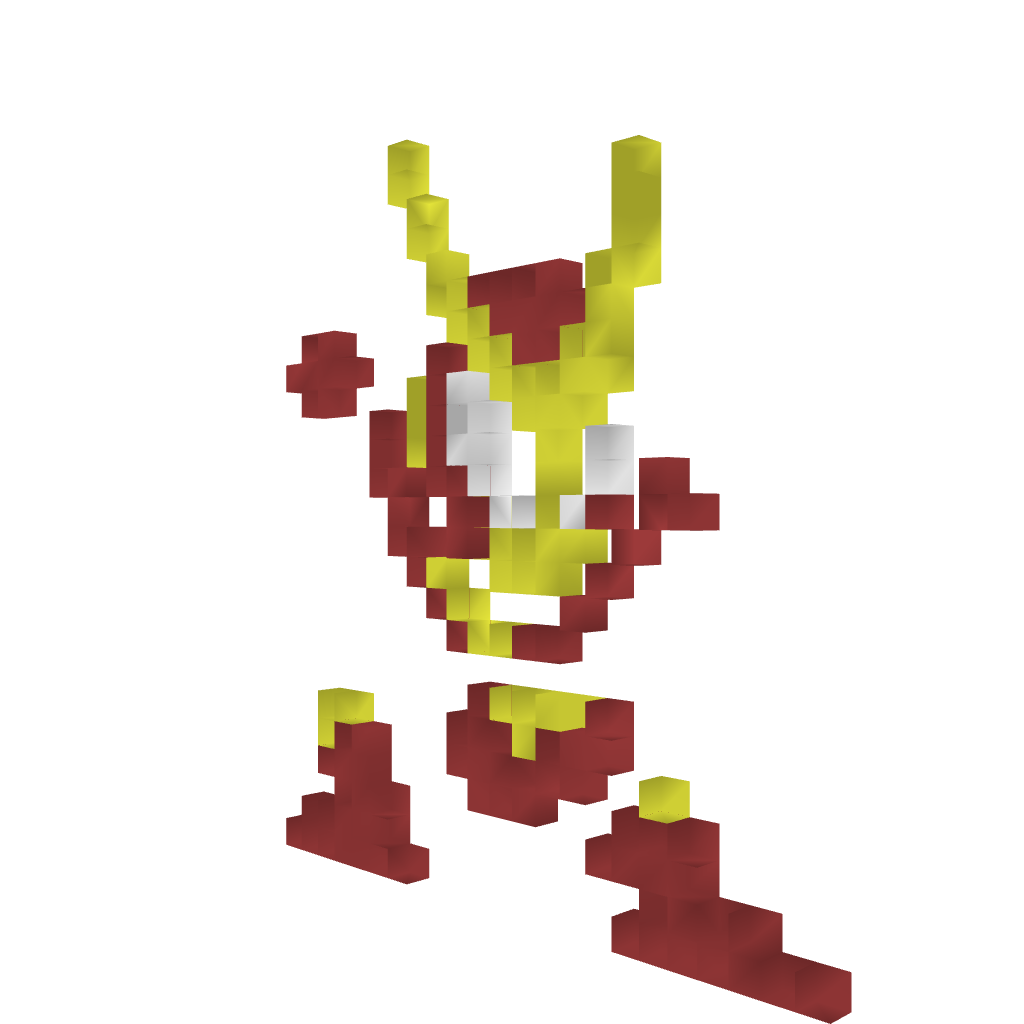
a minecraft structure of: Quickman (ErnieCIII) bad low quality